Question: I am trying to construct this shape in CSS:

But I can't figure out how to put the triangle shape (considering I have a rectangle for the "body" of the tag and a triangle for the tip) facing right. Because I'm working with positions, how can I tell the triangle to appear right after the rectangle, when tags can all have different sizes? I just can't work it out.
You can check the fiddle: <URL> with a similar tag to the one I'm making. This example uses just positions, so giving the triangle a fixed position is useless. I tried with :after but got stuck too, because of the same reason. What am I missing? Thank you in advance.
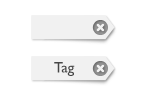
Answer: Simply position the triangle using the 'right' property (which start from the right of the rectangle) instead of the 'left' (which starts from the of the rectangle and is useless here as you can't know the width of the tags): <URL>